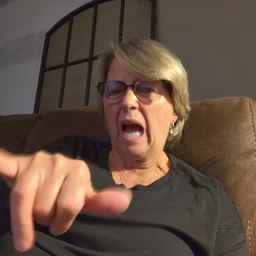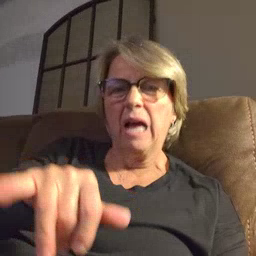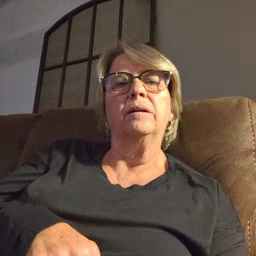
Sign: stay